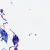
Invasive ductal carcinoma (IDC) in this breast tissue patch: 0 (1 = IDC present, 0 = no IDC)